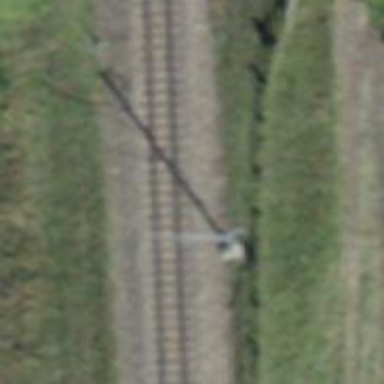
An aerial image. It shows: Narrow-gauge railway track with one electrified contact line.